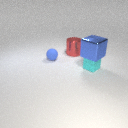
small cyan rubber cube to the right of large red metal cylinder